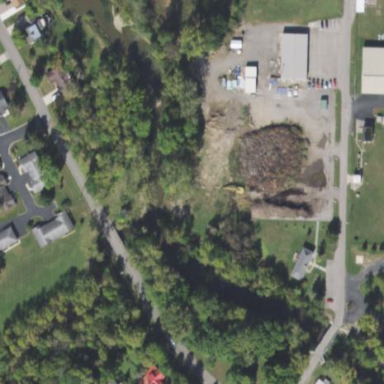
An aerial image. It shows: Recycling center that accepts green waste.